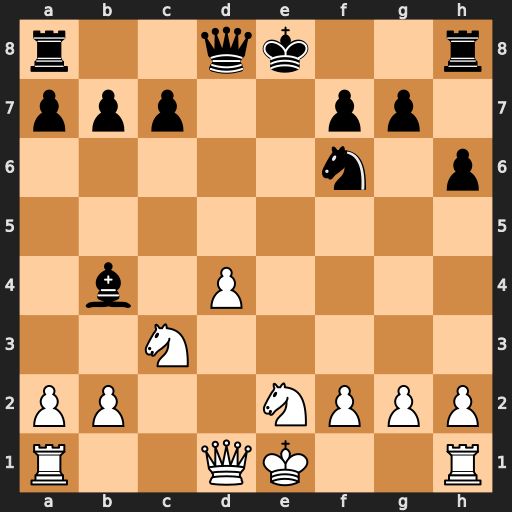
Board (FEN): r2qk2r/ppp2pp1/5n1p/8/1b1P4/2N5/PP2NPPP/R2QK2R
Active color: w
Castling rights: KQkq
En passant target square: -
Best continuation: Qa4+ Qd7 Qxb4